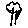
Label: tree